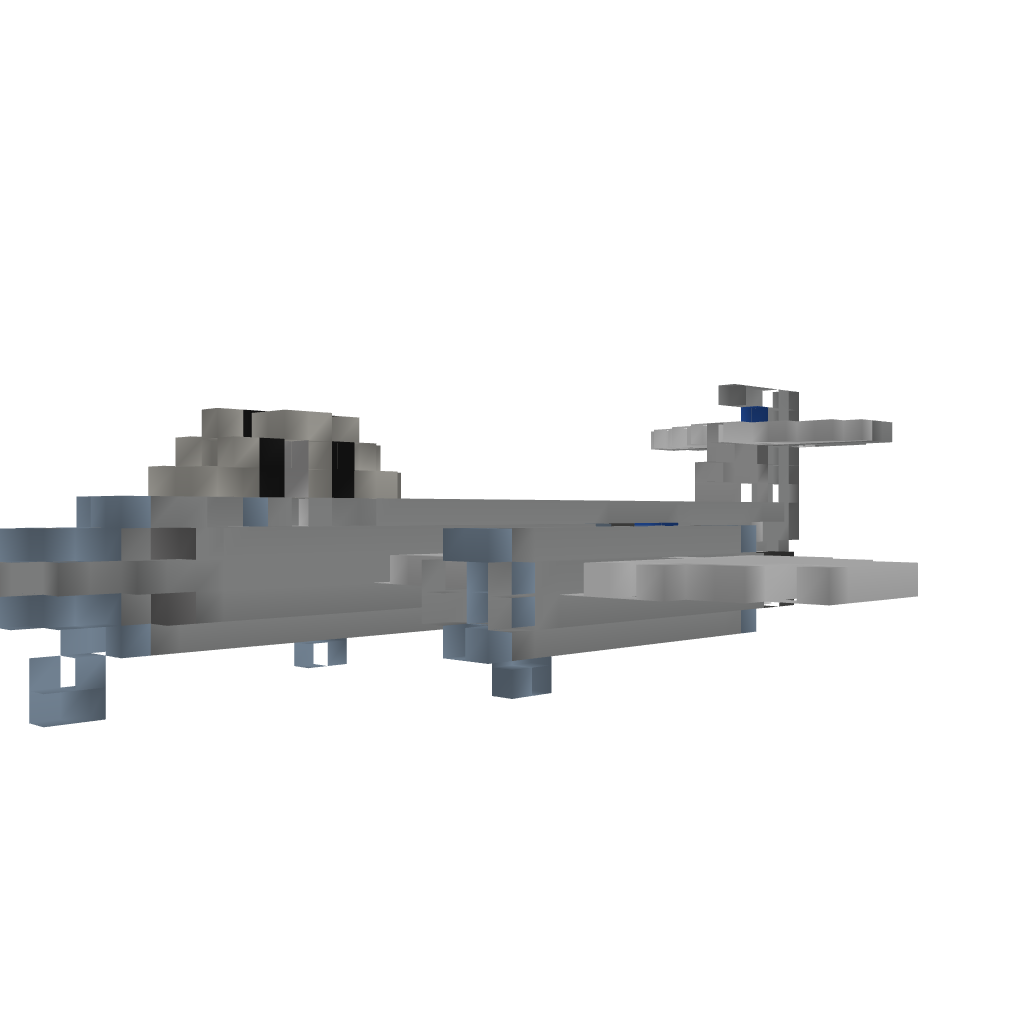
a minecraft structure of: Gloster Meteor